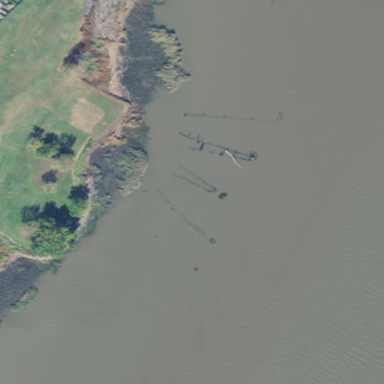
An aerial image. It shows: Pier extending into the water.